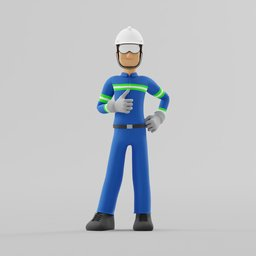
Label: people